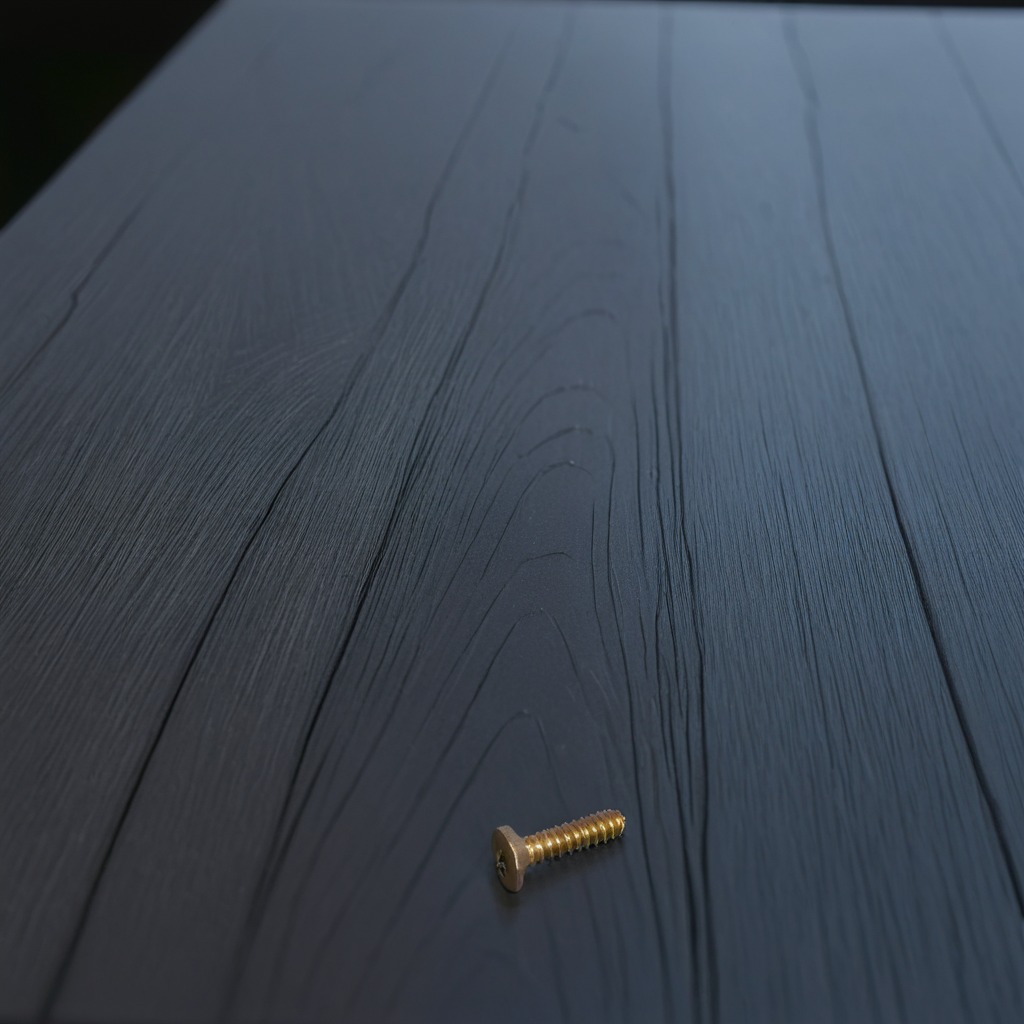
A metal screw is lying on the old table with burn marks in a small garage at twilight.